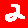
Digit: 2